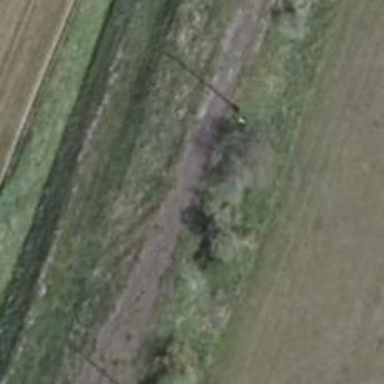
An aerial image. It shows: Abandoned railway.